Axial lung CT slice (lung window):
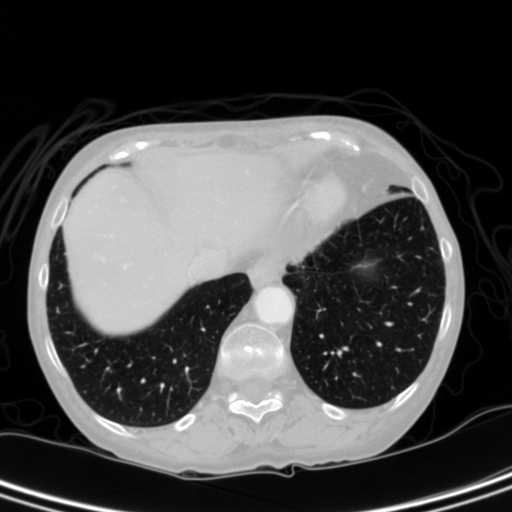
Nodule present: no